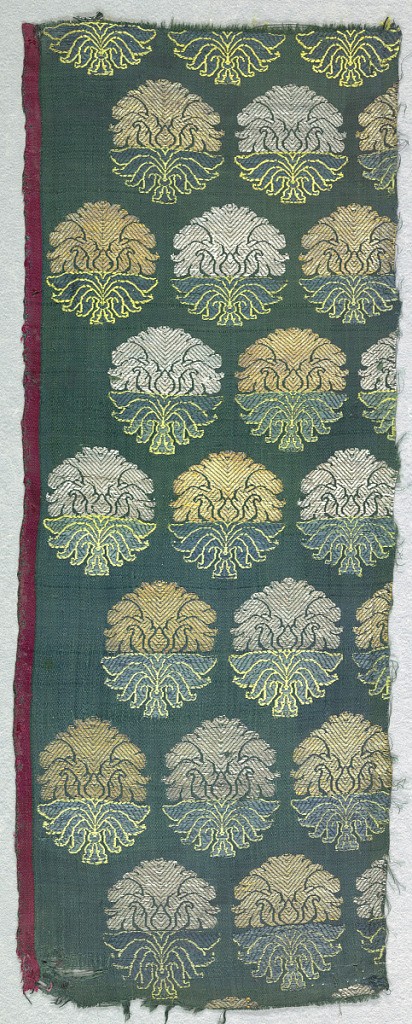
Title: Fragments
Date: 18th century
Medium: silk, metallics Technique: woven
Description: Palmette in green and metallic threads on a green ground.